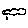
Label: cloud